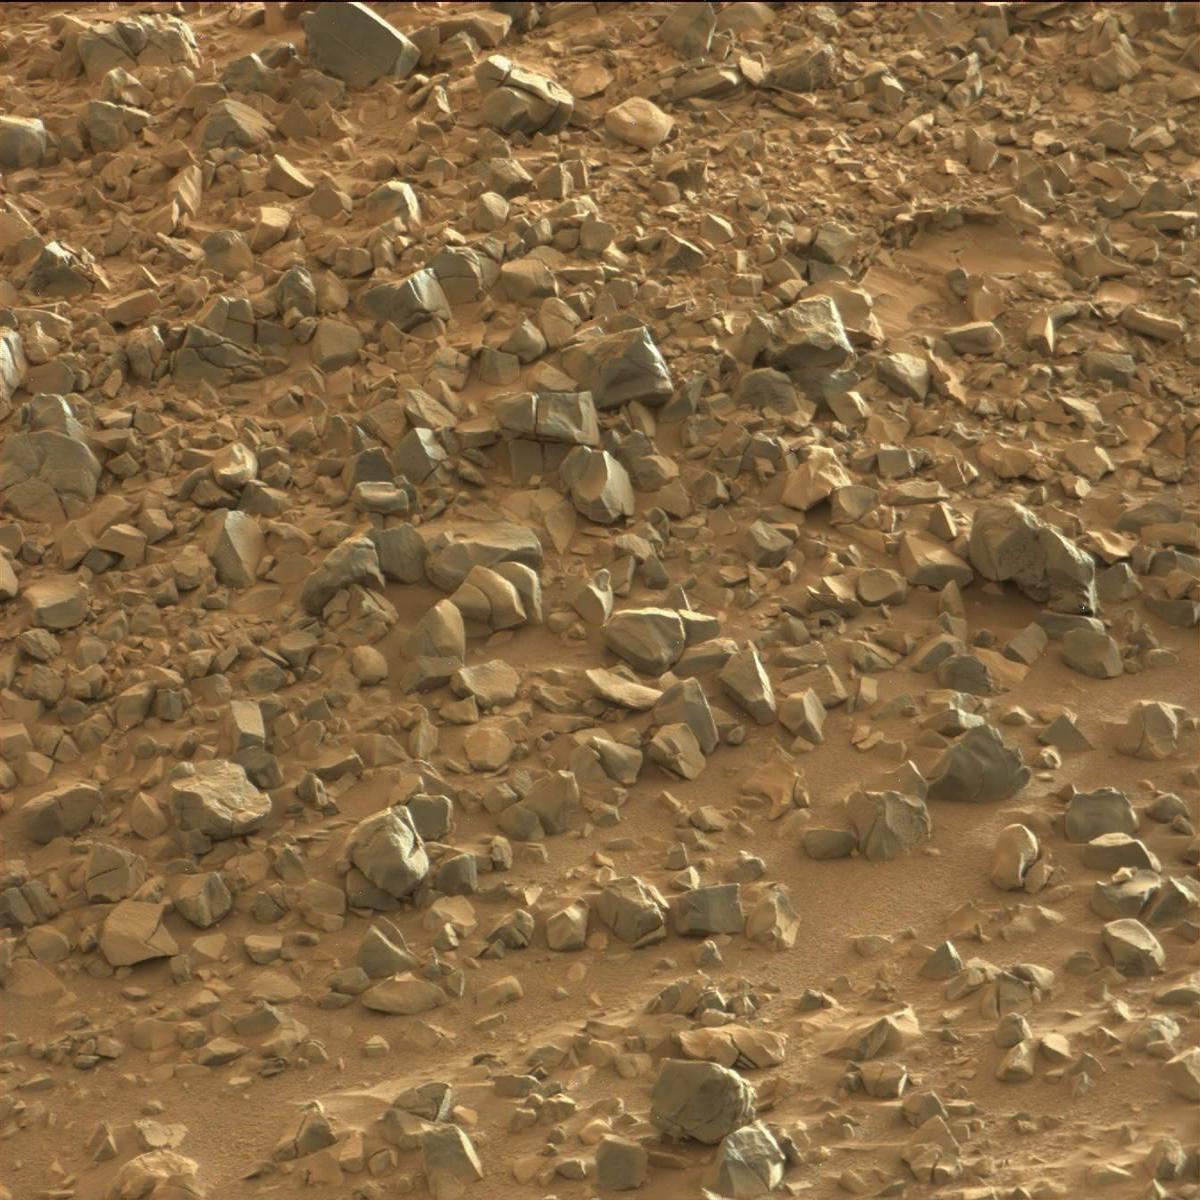
Terrain classes present: Bedrock, Rock, Sand / Soil